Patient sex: M
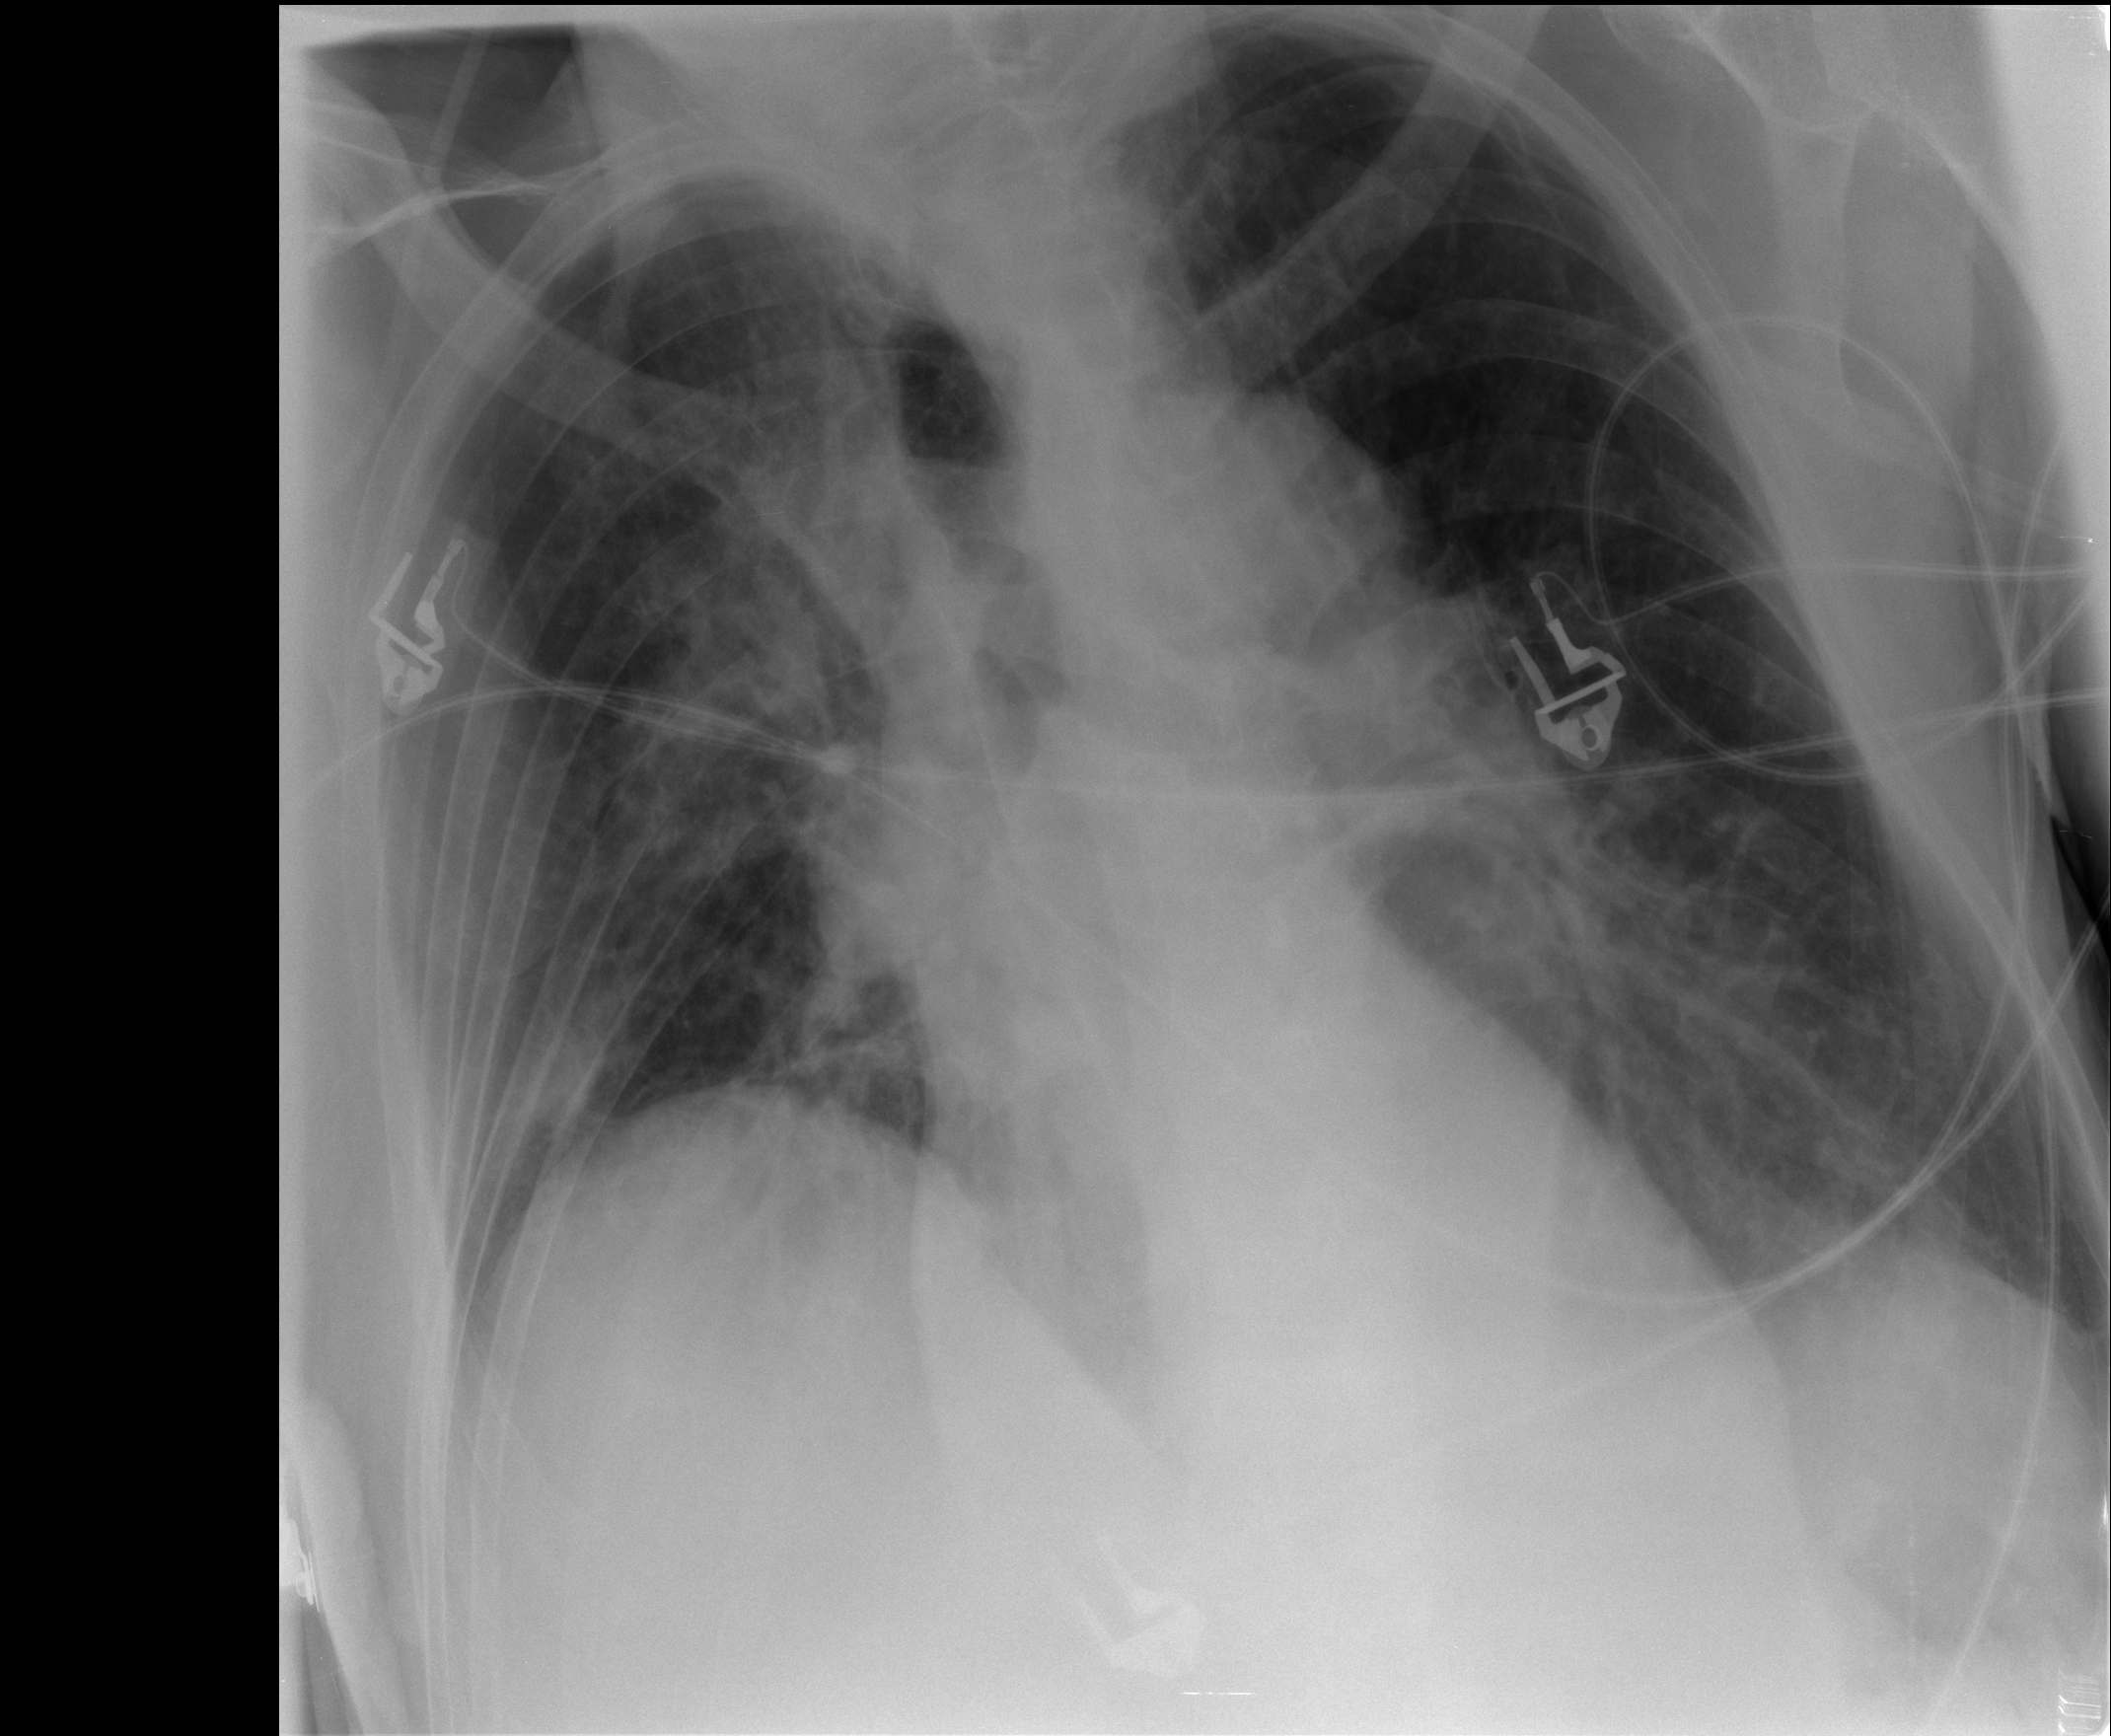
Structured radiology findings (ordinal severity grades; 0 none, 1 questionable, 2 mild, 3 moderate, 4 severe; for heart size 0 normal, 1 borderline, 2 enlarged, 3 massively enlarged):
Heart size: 0
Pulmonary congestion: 2
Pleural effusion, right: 0
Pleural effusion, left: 0
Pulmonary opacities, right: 2
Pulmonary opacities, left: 2
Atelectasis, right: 2
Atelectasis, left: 2